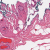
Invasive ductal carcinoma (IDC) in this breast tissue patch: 0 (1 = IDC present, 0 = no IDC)